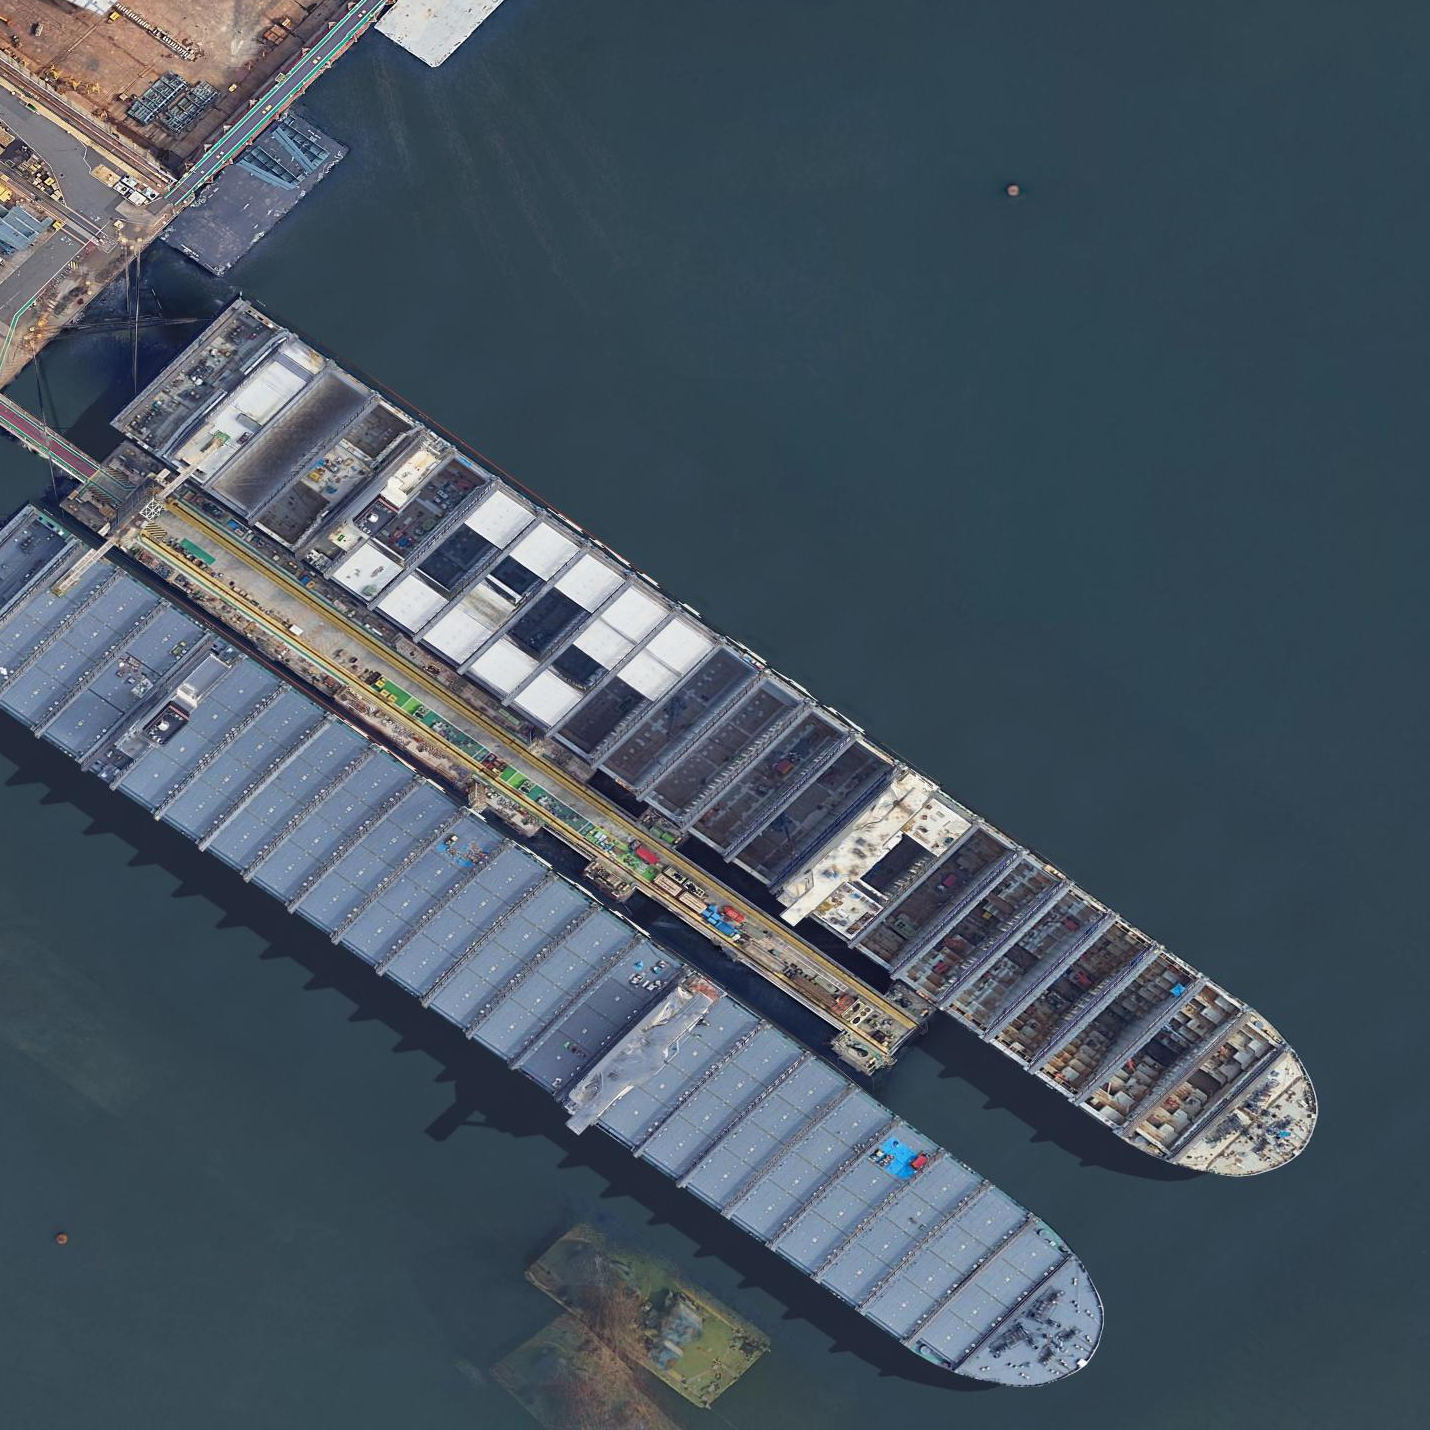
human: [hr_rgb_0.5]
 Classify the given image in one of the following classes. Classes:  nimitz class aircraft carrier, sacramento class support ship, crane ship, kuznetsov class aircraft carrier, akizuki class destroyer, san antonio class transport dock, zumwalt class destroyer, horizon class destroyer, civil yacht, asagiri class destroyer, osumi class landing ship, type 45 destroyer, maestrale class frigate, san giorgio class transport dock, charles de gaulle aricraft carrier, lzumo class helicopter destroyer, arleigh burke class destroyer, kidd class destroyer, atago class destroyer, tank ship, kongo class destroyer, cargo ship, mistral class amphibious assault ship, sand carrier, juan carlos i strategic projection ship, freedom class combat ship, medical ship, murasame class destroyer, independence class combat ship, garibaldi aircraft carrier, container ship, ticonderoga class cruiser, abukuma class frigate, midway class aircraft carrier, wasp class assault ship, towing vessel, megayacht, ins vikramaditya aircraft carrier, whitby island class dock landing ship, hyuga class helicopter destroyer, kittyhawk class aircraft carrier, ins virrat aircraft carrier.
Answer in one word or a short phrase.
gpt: Cargo ship